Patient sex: M
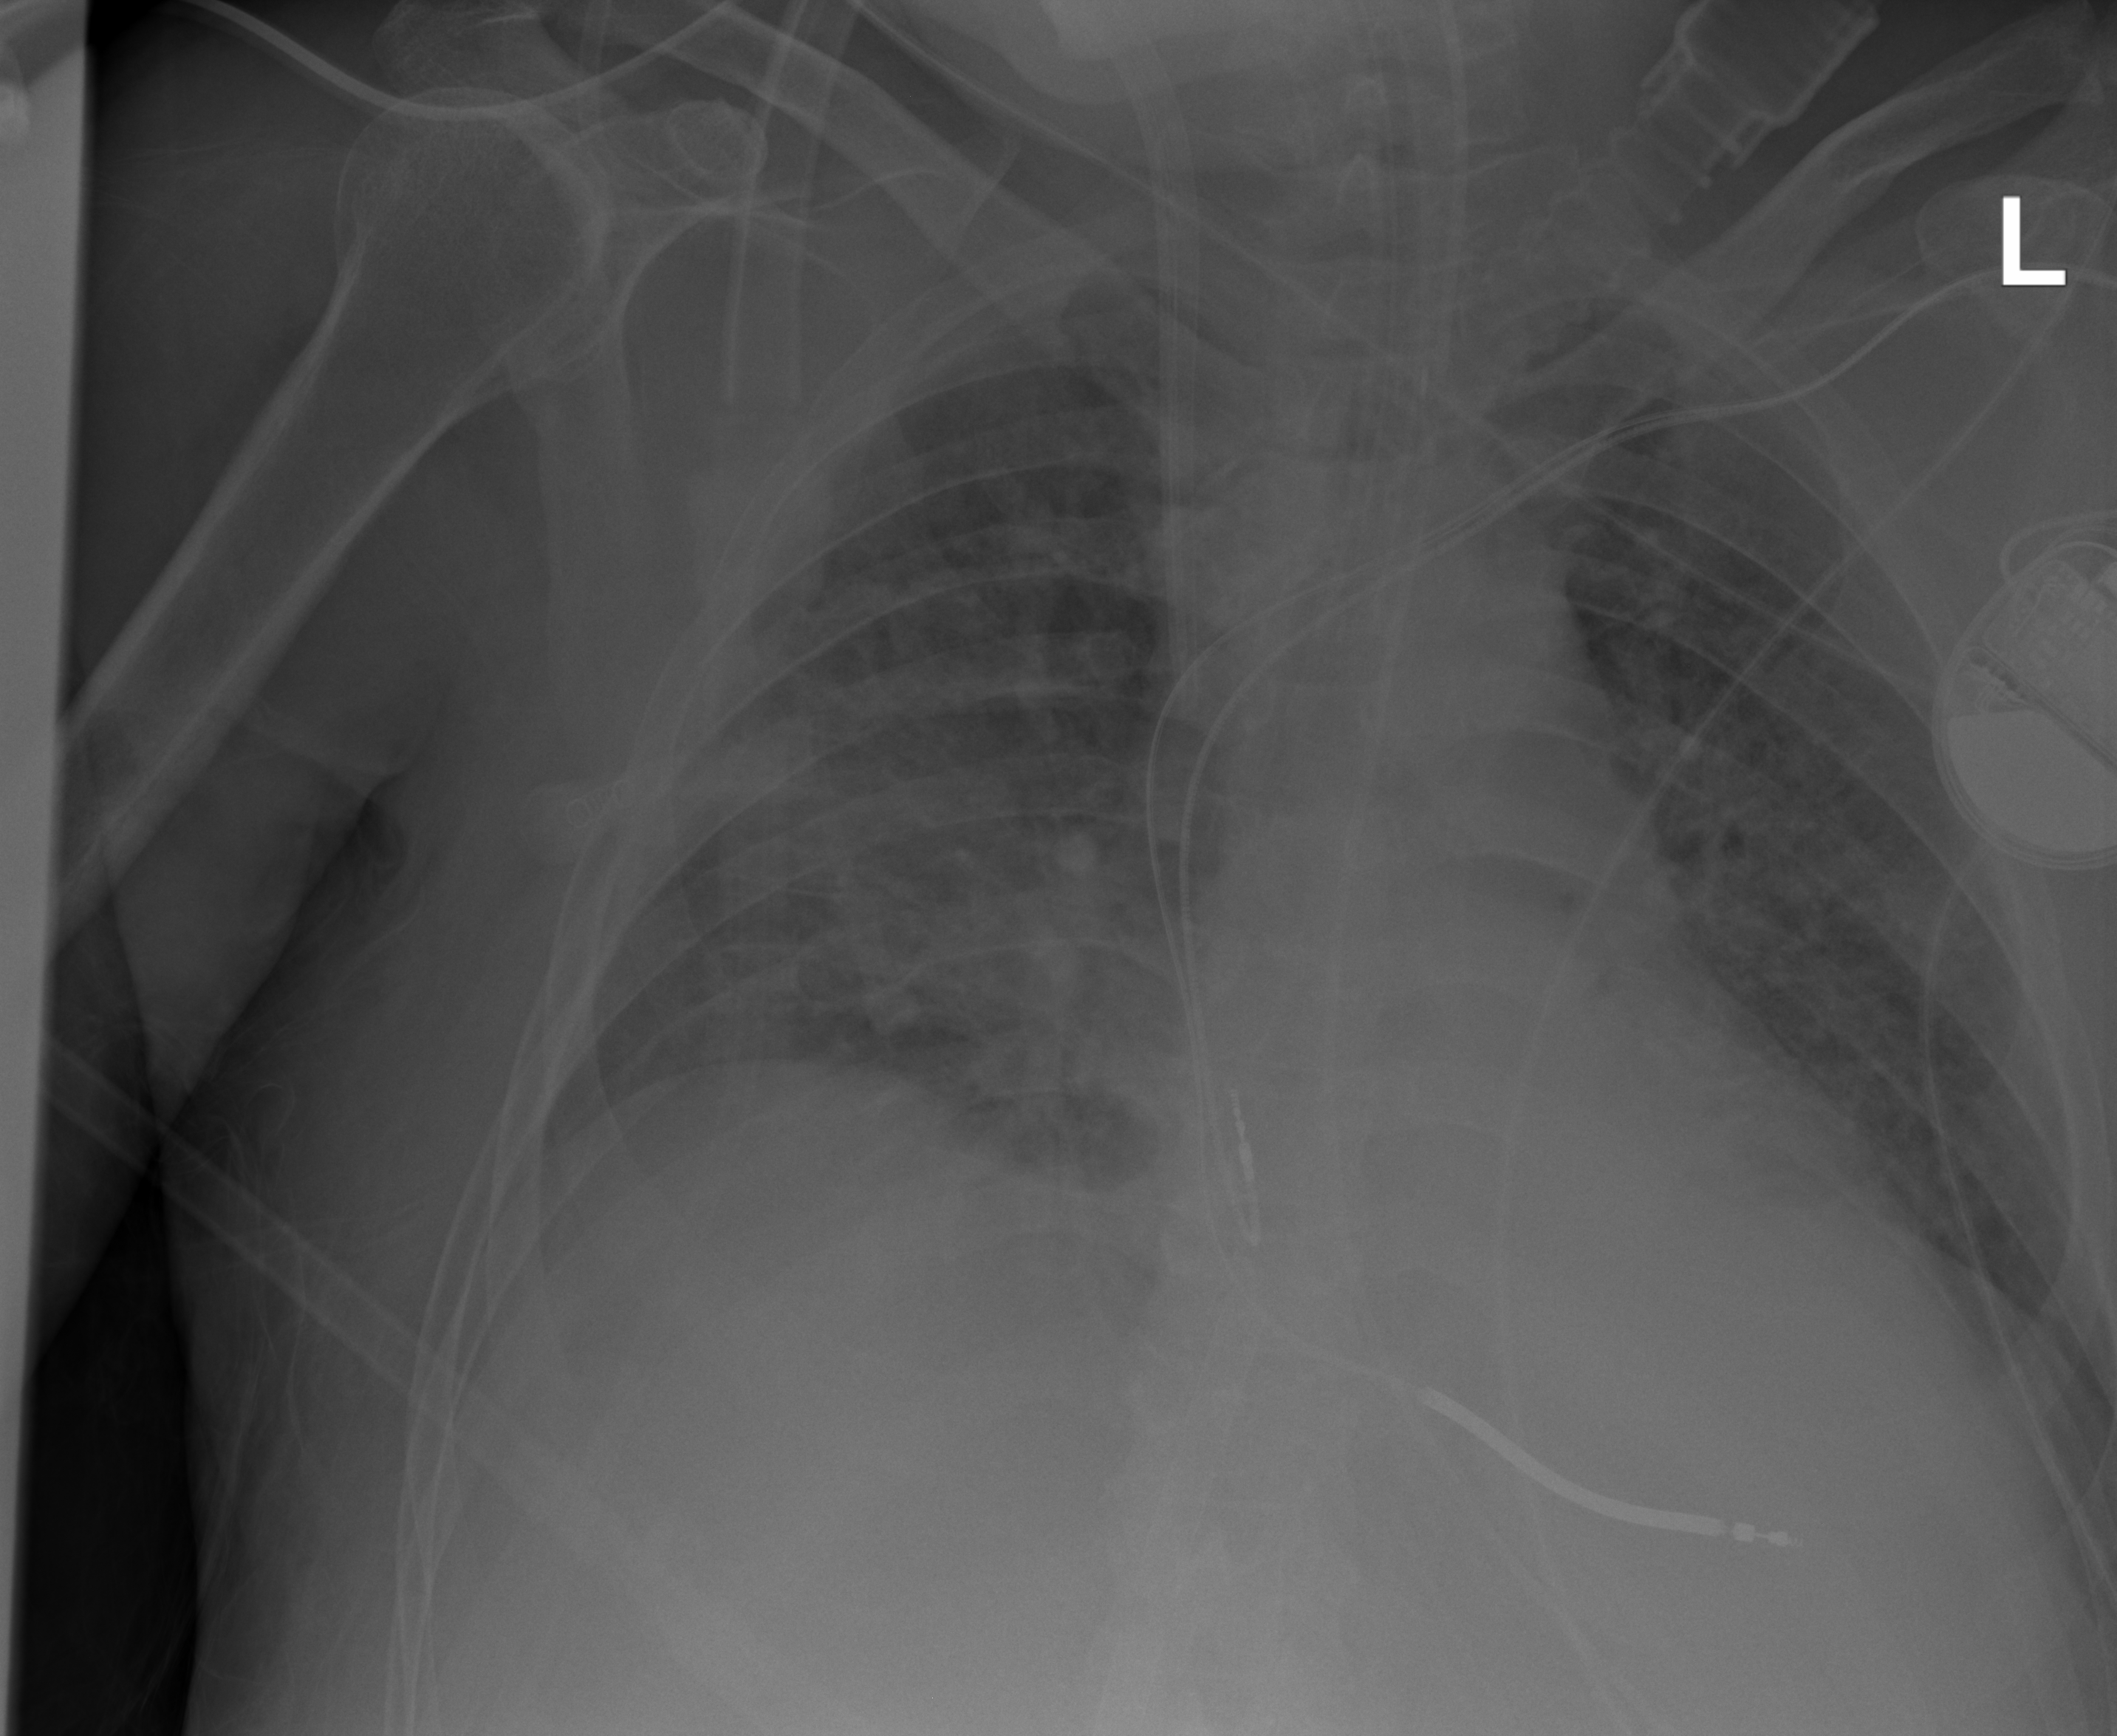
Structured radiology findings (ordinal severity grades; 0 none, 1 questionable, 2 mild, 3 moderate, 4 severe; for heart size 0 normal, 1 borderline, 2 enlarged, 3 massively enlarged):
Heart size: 1
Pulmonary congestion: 3
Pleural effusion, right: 2
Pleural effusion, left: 2
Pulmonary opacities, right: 2
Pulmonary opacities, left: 2
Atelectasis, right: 2
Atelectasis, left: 0